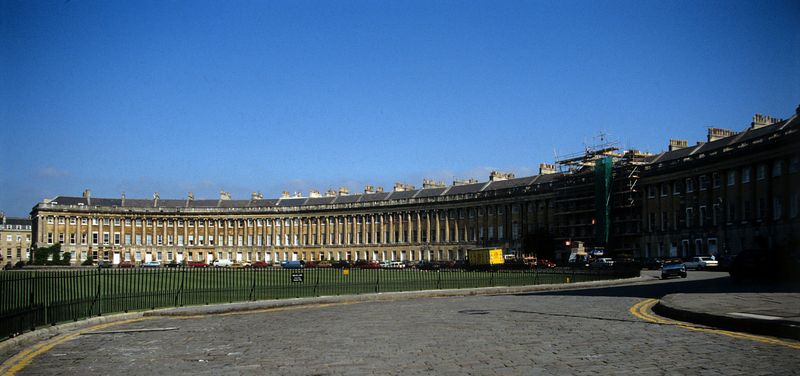
Titel: Gesamtansicht
Künstler: John d.J. Wood
Standort: Bath
Institution: Royal Crescent
Schlagwörter: blau, himmel, schatten, weiß, gelb, grün, ocker, sand, stadt, braun, fenster, frankreich, grau, hell, laterne, licht, strasse, säulen, tür, anlage, blick, dach, gebäude, gras, haus, park, parkanlage, rasen, schloss, weg, wiese, zaun, beige, architektur, barock, lang, stein, steine, häuser, gitter, sonne, klassizismus, england, renaissance, kamin, kamine, kreis, rund, schornstein, garten, spanien, sommer, ansicht, biegung, bogen, fassade, pflaster, moderne, fläche, dächer, schornsteine, hof, latten, wolkenlos, zäune, grünanlage, platz, auto, wagen, symmetrie, streifen, geländer, foto, fotografie, photographie, schild, gerüst, bürgersteig, gehsteig, palast, linie, symmetrisch, groß, halbmond, asphalt, gebogen, gehweg, kopfsteinpflaster, pflastersteine, trottoir, wägen, sonnig, photo, halbkreis, halbrund, kurve, farbfoto, repräsentation, himmel blau, auffahrt, einfahrt, zufahrt, herrenhaus, büro, london, stockwerke, bau, autos, fahrzeuge, englisch, absperrung, klassisch, fesnter, baustelle, fensterachsen, außenansicht, bürogebäude, kolossalordnung, bauarbeiten, rondell, schlossanlage, rotunde, rundbau, markierung, fasade, parken, öffentlich, circus, sevilla, bauwagen, pflasterstrasse, neuzeit, crecent, reihenhäuser, büros, baugerüst, bath, laster, doppellinie, schattem, kaiserlich, repräsentationsbau, gebäde, automobile, lkw, altbau, antrazit, atos, schaufassade, crescent, antrazith, betreten verboten, foo, fron, geschwungene fassade, gründerbau, halbmondförmig, idetnisch, kreisanlage, laternenschatten, postwagen, wiederholte fassadenfolge, buckingham, hlbkreis, postauto